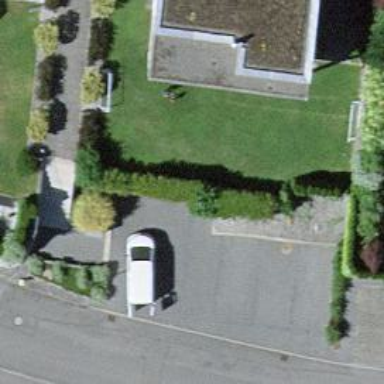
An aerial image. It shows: Driveway leading to service road.